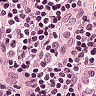
Metastatic tissue present: no